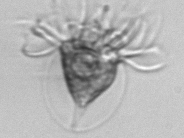
Label: Tintinnina